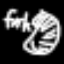
Label: fork